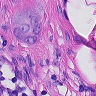
Metastatic tissue present: yes